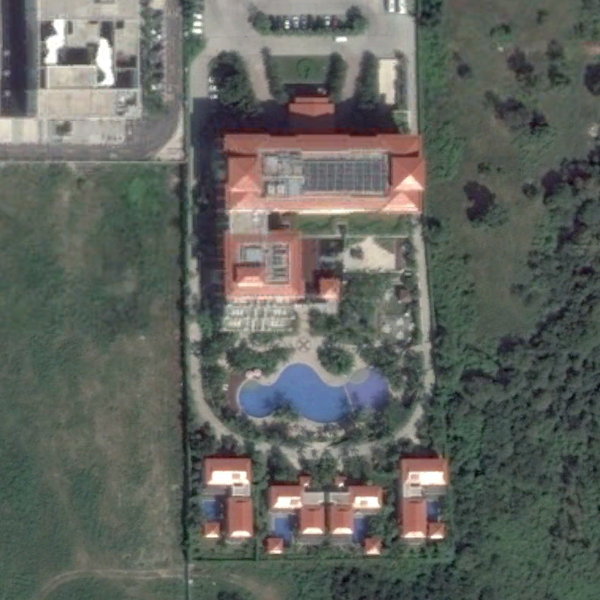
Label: Resort